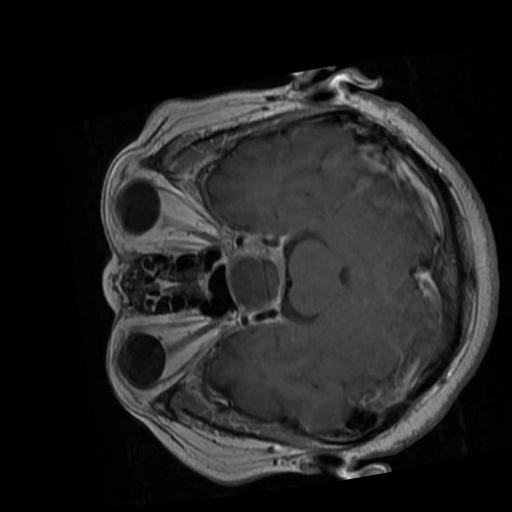
Label: brain_tumor